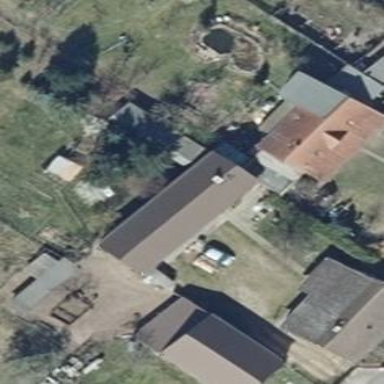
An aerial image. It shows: Gabled building with roof oriented along its structure.